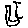
Label: zigzag